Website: lowes
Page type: customer-info-address
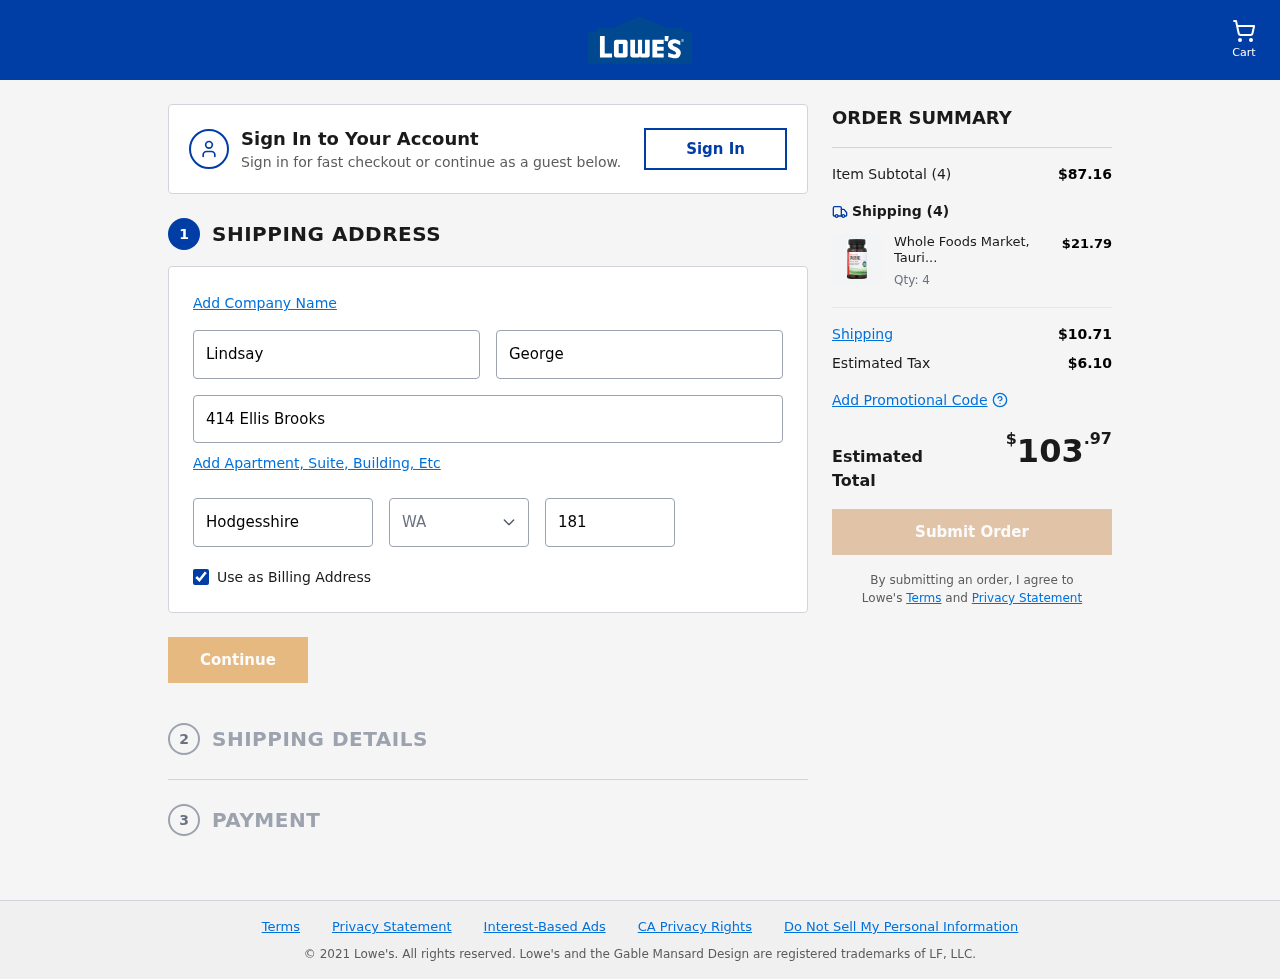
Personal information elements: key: PII_CITY
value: Hodgesshire
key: PII_FIRSTNAME
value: Lindsay
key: PII_LASTNAME
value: George
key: PII_POSTCODE
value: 18105
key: PII_STATE_ABBR
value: WA
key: PII_STREET
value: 414 Ellis Brooks
Product elements: key: PRODUCT1_NAME
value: Whole Foods Market, Taurine 500mg, 60 ct
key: PRODUCT1_PRICE
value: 21.79
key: PRODUCT1_QUANTITY
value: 4
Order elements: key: ORDER_NUM_ITEMS
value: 4
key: ORDER_SUBTOTAL
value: $87.16
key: ORDER_NUM_ITEMS2
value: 4
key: ORDER_SHIPPING_COST
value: $10.71
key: ORDER_TAX
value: $6.10
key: ORDER_TOTAL
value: $103.97